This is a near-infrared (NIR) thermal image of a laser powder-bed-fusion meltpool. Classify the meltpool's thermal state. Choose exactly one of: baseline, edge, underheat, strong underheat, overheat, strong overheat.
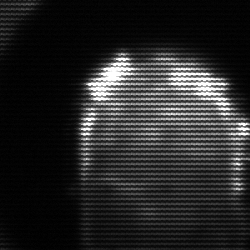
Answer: baseline